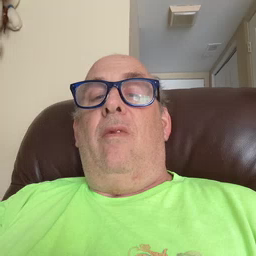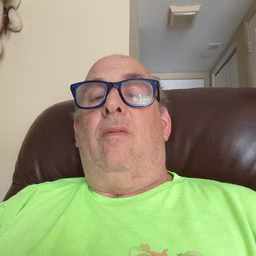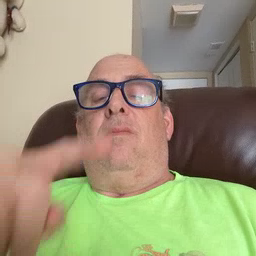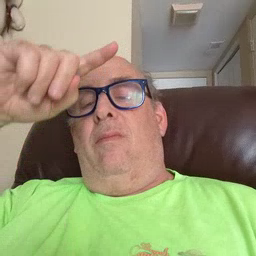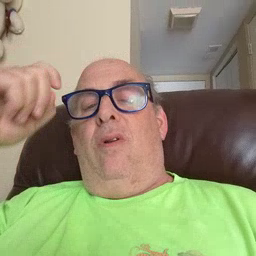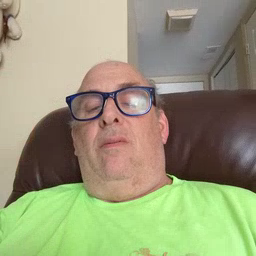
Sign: because